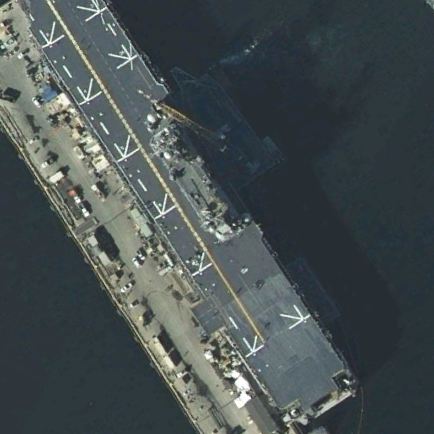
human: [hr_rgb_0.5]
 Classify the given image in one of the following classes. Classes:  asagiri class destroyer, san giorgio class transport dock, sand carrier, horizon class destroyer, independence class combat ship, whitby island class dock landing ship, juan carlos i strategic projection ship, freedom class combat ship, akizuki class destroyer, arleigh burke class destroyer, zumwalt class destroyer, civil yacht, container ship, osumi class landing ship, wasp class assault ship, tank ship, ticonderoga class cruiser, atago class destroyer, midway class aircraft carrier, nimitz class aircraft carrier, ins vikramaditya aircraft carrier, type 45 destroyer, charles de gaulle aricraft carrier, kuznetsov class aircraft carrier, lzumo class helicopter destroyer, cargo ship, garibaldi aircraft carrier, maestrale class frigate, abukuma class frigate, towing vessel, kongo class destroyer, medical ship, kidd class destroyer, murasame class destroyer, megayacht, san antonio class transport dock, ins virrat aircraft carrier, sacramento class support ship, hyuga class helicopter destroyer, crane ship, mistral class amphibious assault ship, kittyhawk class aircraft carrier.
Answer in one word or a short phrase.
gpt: Wasp class assault ship